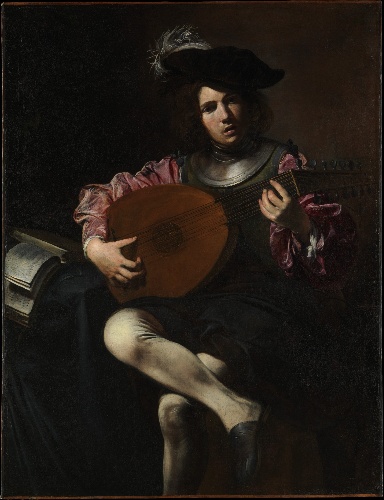
Title: Lute Player
Artist: Valentin de Boulogne
Artist bio: French, Coulommiers-en-Brie 1591–1632 Rome
Date: ca. 1625–26
Object type: Painting
Classification: Paintings
Medium: Oil on canvas
Dimensions: 50 1/2 x 39 in. (128.3 x 99.1 cm)
Department: European Paintings
Credit line: Purchase, Walter and Leonore Annenberg Acquisitions Endowment Fund; Director's Fund; Acquisitions Fund; James and Diane Burke and Mr. and Mrs. Mark Fisch Gifts; Louis V. Bell, Harris Brisbane Dick, Fletcher, and Rogers Funds and Joseph Pulitzer Bequest, 2008
Accession year: 2008
Repository: Metropolitan Museum of Art, New York, NY
Tags: Men|Lutes|Musicians